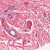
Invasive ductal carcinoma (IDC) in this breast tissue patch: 0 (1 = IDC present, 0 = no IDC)